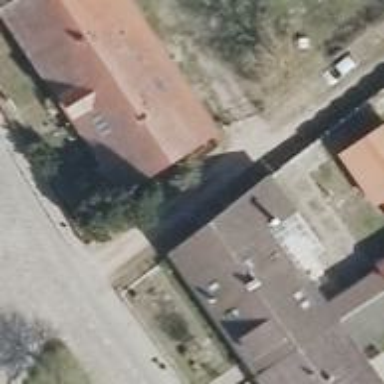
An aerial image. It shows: Building.